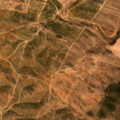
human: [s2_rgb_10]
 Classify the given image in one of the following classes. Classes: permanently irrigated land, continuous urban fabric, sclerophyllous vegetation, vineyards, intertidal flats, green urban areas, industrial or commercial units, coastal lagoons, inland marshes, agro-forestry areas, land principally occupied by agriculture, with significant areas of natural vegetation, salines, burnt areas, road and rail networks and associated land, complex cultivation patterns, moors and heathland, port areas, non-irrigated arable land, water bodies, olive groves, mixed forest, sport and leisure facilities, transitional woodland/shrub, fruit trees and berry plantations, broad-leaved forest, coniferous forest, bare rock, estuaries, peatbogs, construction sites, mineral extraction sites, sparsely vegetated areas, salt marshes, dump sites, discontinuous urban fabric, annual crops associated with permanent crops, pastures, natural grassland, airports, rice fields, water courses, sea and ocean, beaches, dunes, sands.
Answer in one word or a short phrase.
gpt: non-irrigated arable land, transitional woodland/shrub